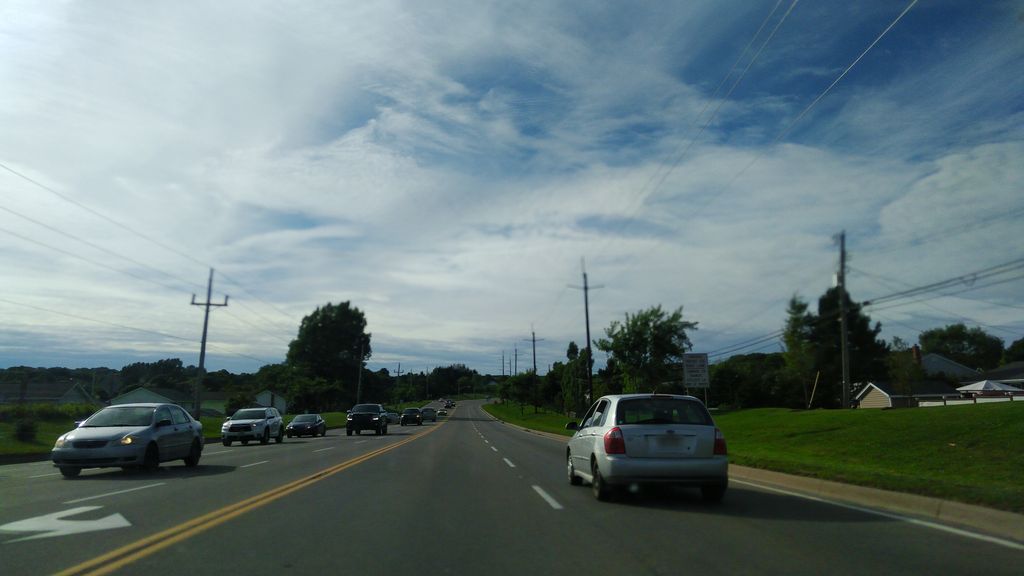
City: charlottetown